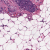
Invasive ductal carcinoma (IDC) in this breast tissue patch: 0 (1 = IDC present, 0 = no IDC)